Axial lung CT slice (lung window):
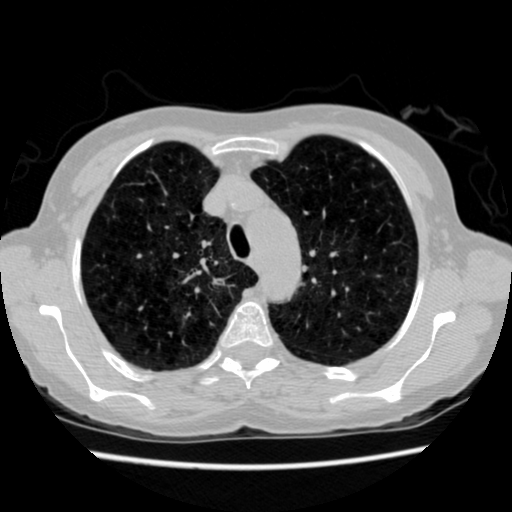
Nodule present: no